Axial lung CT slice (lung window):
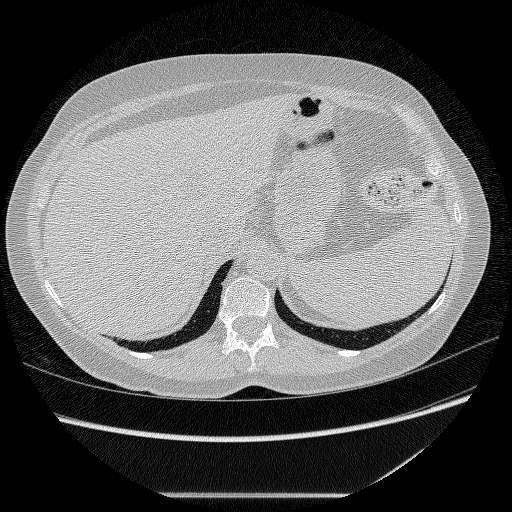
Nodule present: no